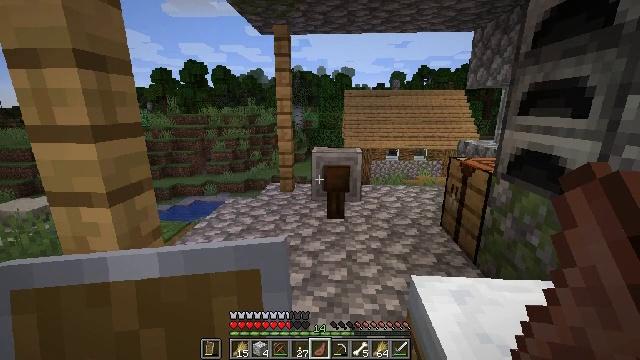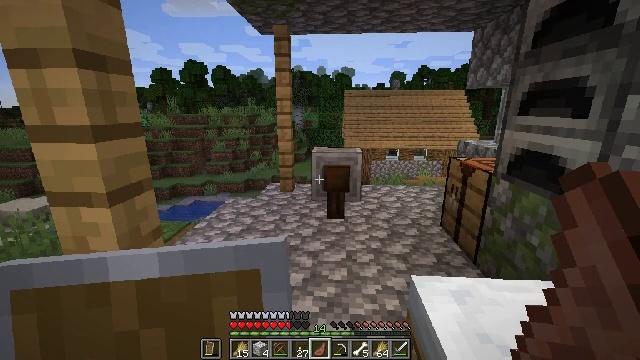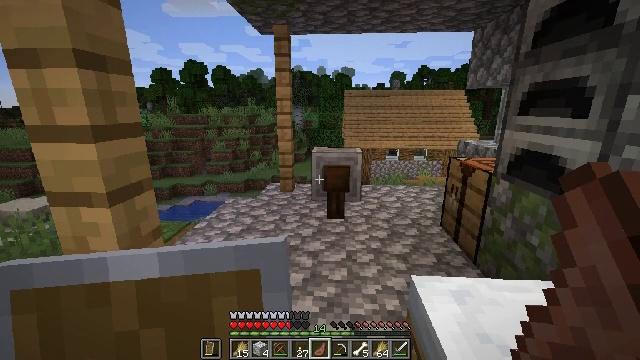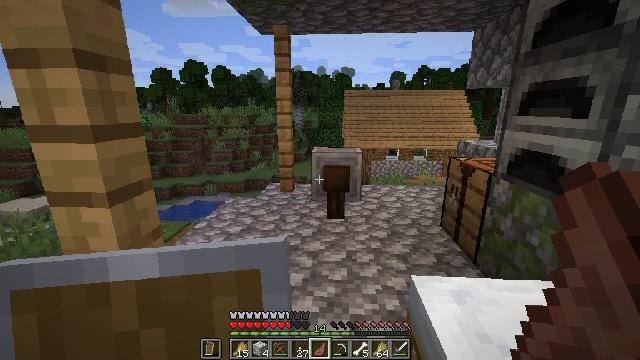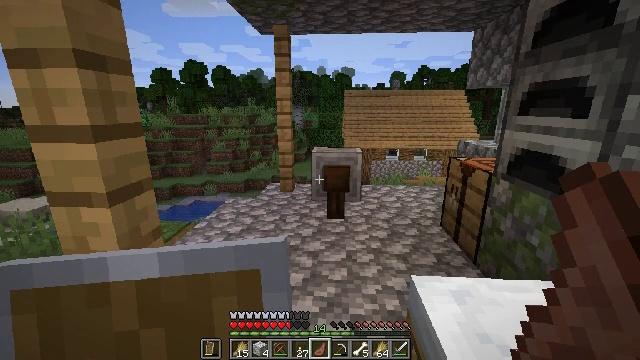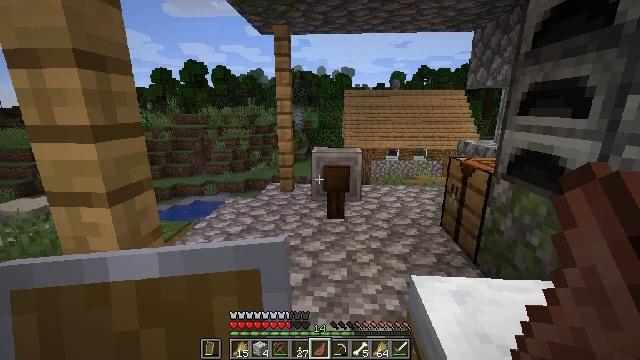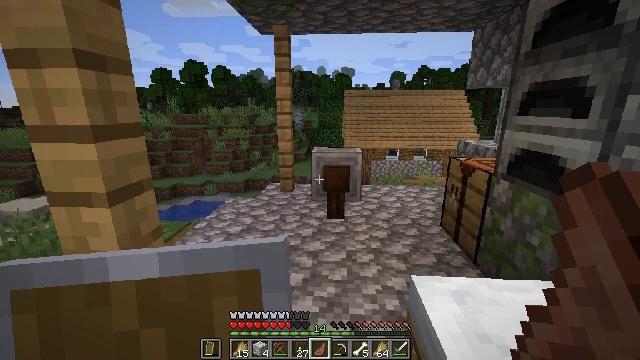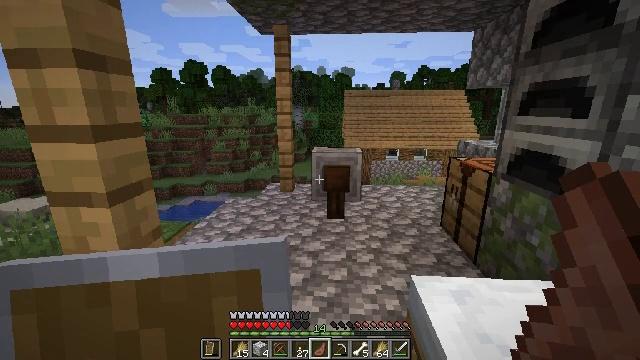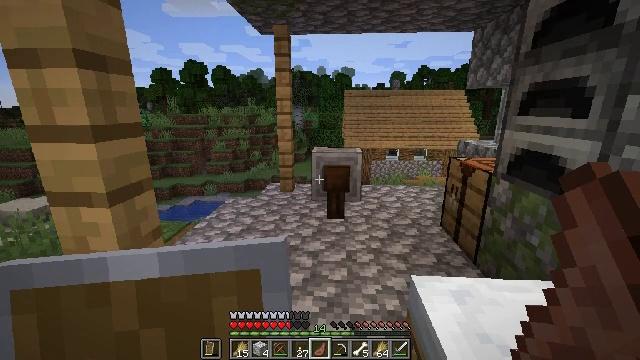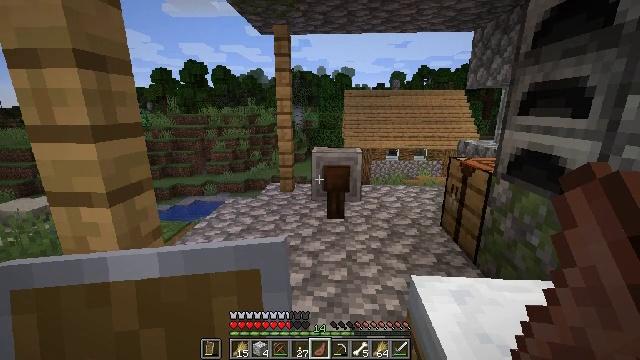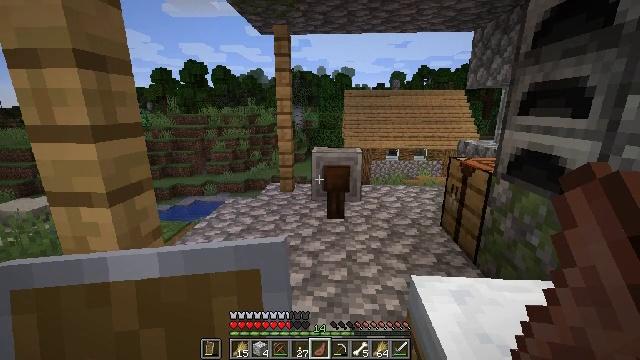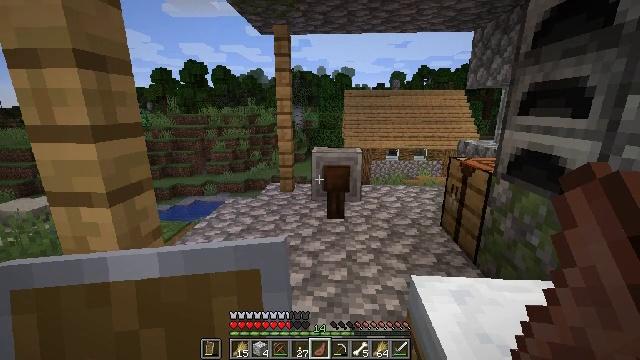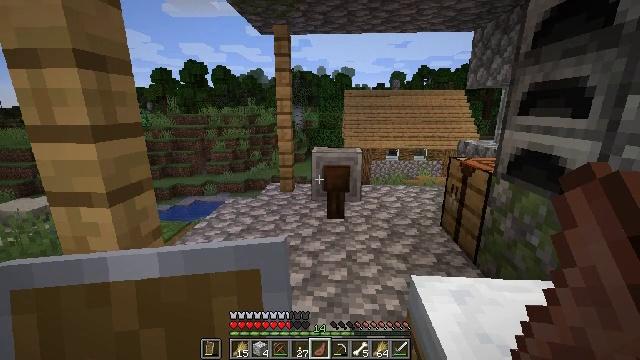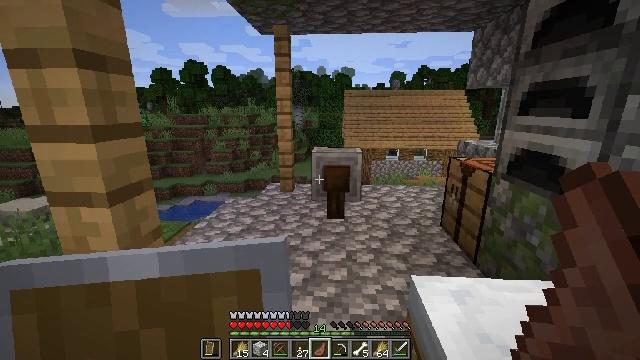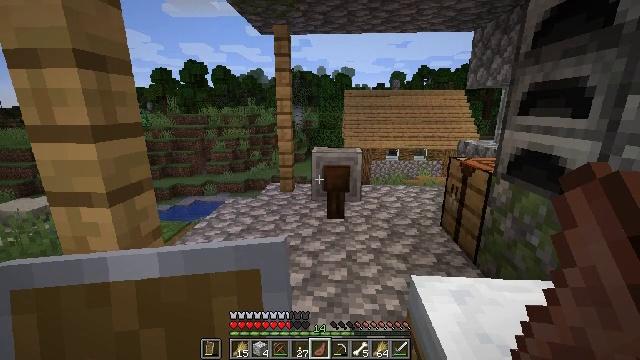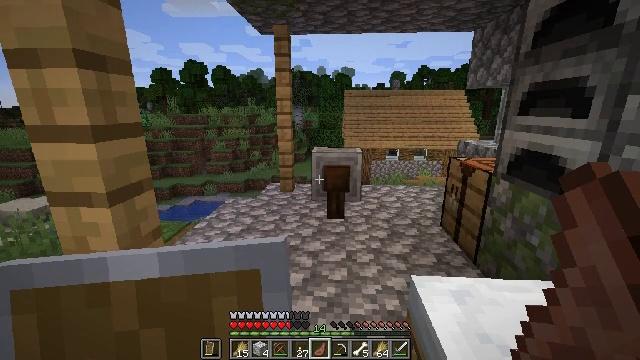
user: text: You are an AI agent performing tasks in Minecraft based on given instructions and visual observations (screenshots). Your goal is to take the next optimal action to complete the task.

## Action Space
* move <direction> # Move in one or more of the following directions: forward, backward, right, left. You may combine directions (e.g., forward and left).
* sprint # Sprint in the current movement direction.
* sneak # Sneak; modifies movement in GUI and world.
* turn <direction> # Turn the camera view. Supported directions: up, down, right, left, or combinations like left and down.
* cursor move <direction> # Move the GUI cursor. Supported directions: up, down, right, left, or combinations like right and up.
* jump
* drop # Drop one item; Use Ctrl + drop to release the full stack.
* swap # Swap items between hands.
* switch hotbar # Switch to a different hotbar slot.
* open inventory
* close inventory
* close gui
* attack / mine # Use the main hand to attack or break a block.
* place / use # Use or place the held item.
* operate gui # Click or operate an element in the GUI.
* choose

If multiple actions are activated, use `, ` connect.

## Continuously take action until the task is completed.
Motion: motion action
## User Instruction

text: Use materials to craft a gold ingot.
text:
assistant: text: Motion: no_op
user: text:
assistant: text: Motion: no_op
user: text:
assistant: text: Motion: no_op
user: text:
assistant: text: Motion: no_op
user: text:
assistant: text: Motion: no_op
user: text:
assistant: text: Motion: no_op
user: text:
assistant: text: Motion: no_op
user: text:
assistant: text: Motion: no_op
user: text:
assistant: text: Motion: no_op
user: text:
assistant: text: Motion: no_op
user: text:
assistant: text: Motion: no_op
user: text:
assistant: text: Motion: no_op
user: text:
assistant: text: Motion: no_op
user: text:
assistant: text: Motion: no_op
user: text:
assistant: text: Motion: no_op
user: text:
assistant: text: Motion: no_op
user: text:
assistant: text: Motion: no_op
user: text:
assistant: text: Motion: no_op
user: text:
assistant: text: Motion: no_op
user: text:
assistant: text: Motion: no_op
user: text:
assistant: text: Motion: no_op
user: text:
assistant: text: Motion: no_op
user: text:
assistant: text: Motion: no_op
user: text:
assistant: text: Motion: no_op
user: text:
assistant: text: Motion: no_op
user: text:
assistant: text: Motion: no_op
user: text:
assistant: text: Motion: no_op
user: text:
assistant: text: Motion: no_op
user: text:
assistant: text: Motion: no_op
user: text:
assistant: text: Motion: no_op